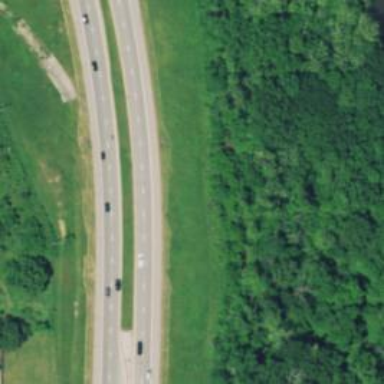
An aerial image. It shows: Trunk highway with expressway features.